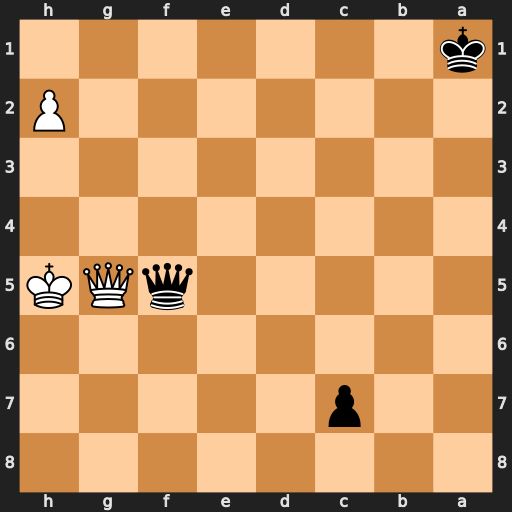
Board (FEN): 8/2p5/8/5qQK/8/8/7P/k7
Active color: b
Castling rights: -
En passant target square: -
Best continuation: Qxg5+ Kxg5 c5 h4 c4